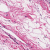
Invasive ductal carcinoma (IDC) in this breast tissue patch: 0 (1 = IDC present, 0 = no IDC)